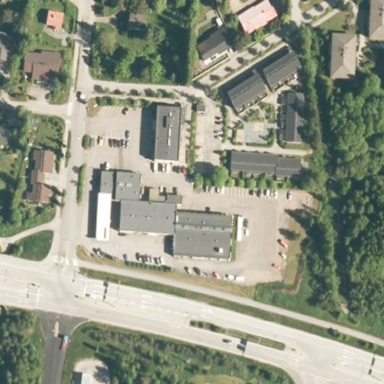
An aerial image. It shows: Retail area.